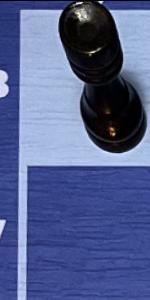
Label: Empty